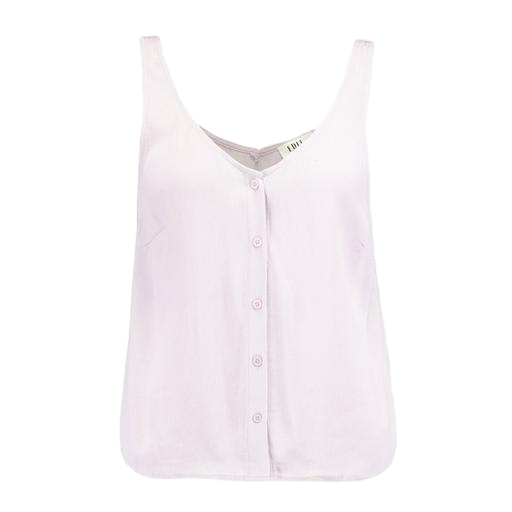
pink women's liane vest, white button front barcelona cami, loose vest, white background